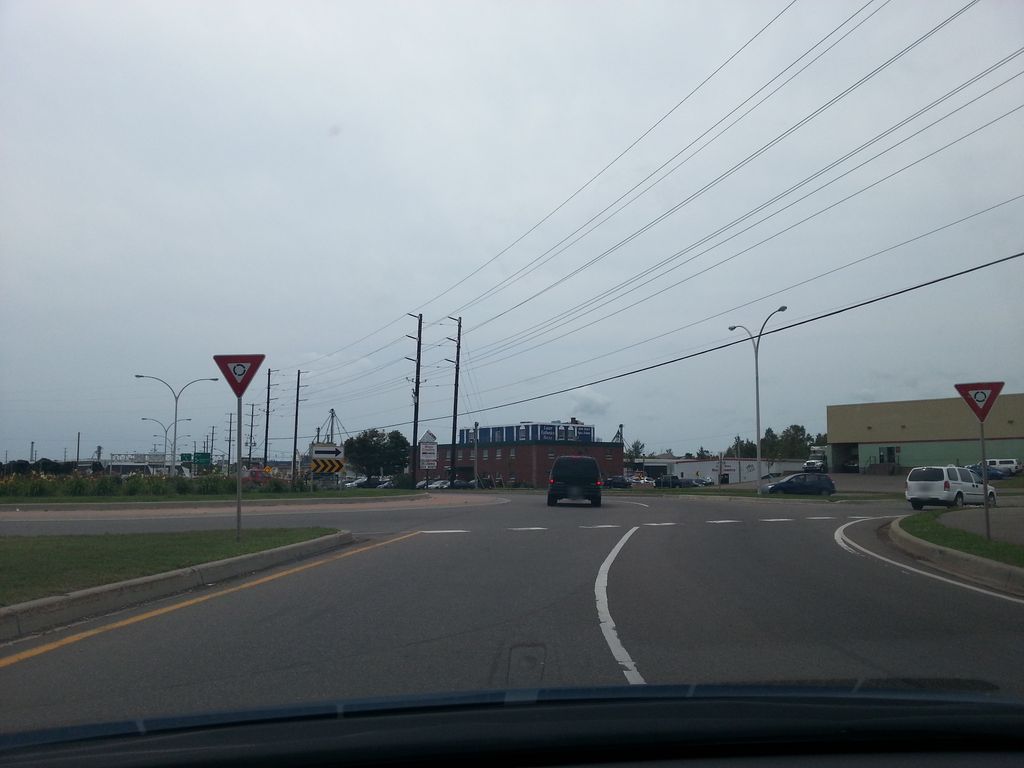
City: charlottetown